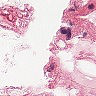
Metastatic tissue present: no